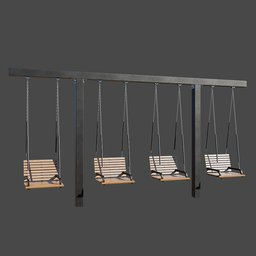
Label: architecture